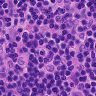
Metastatic tissue present: no